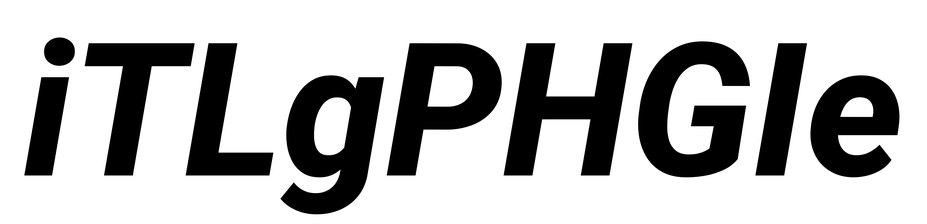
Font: Roboto-Italic_ExtraBold_Italic